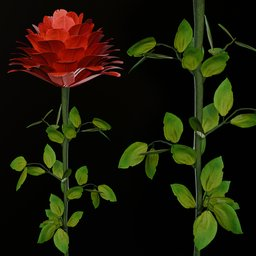
Label: nature